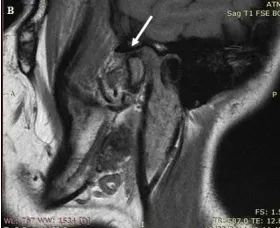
MRI in open-mouth position showing hypomobility of mandibular condylar.
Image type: radiology (mri)